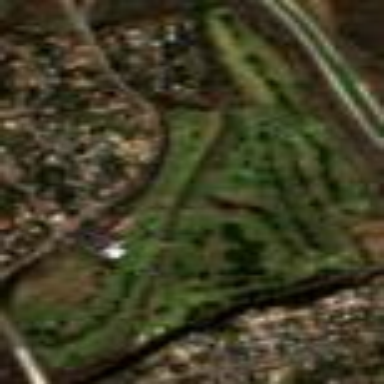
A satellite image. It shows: Golf course surrounded by greenery.